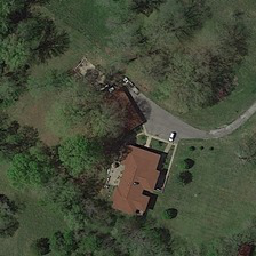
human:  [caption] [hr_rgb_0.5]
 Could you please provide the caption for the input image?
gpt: The house is surrounded by many trees and lawns.

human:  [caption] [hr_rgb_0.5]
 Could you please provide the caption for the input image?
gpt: There are lots of trees and lawns around the house.

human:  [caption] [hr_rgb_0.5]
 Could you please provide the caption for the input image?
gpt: This is a red roof house.

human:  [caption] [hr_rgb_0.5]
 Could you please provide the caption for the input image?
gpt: This is a house with a red roof.

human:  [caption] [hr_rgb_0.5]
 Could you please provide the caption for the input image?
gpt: There's a house here with a red roof.